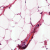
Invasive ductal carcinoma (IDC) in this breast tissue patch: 0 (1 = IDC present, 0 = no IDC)